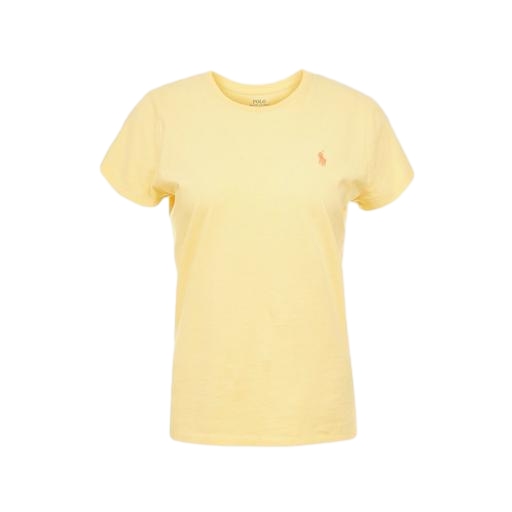
yellow skinny-fit stretch polo shirt, yellow iconic women's round neck t-shirt, yellow skinny-fit big pony polo shirt, white background